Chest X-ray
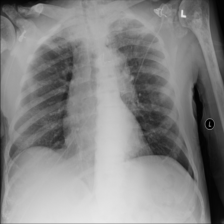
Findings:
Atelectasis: negative
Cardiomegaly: negative
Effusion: negative
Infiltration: positive
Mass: negative
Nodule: negative
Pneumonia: negative
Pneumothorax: negative
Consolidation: negative
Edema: negative
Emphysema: negative
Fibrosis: negative
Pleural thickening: negative
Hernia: negative